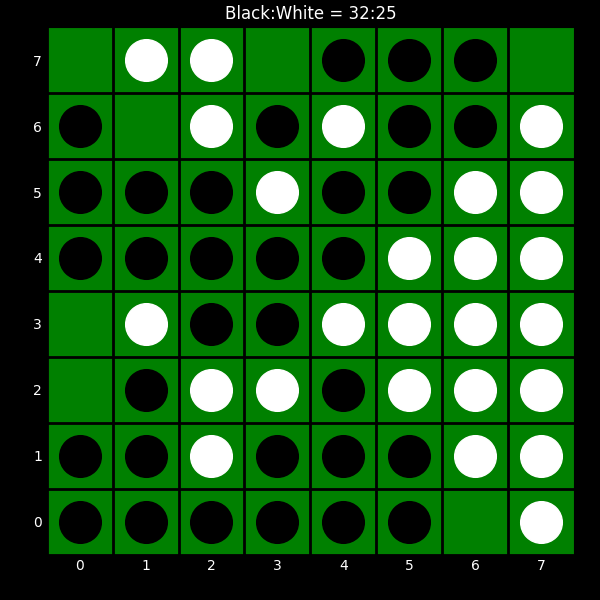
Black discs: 32
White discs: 25